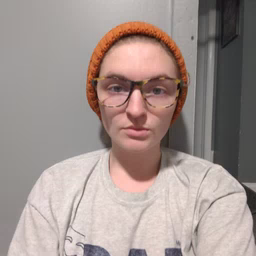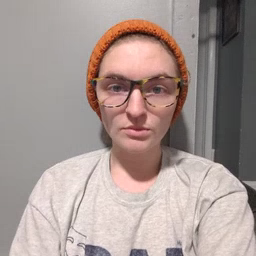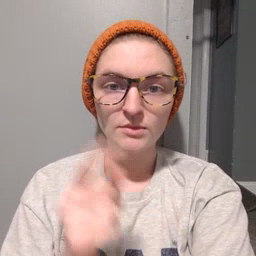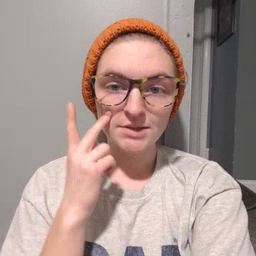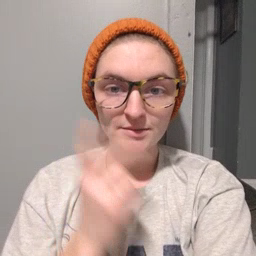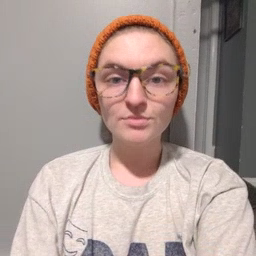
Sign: see